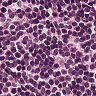
Metastatic tissue present: no